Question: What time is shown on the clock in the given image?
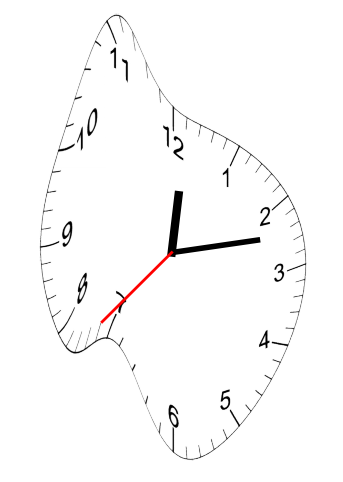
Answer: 12:12:37